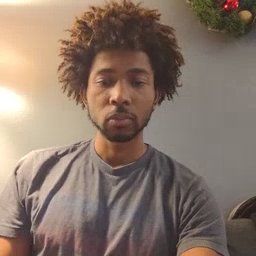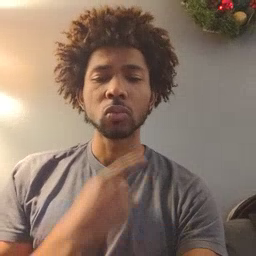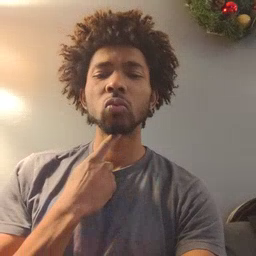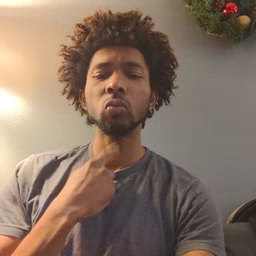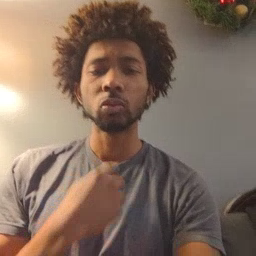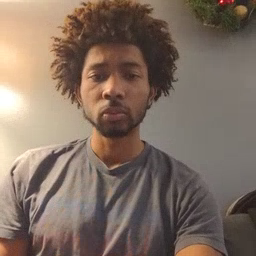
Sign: thirsty